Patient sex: F
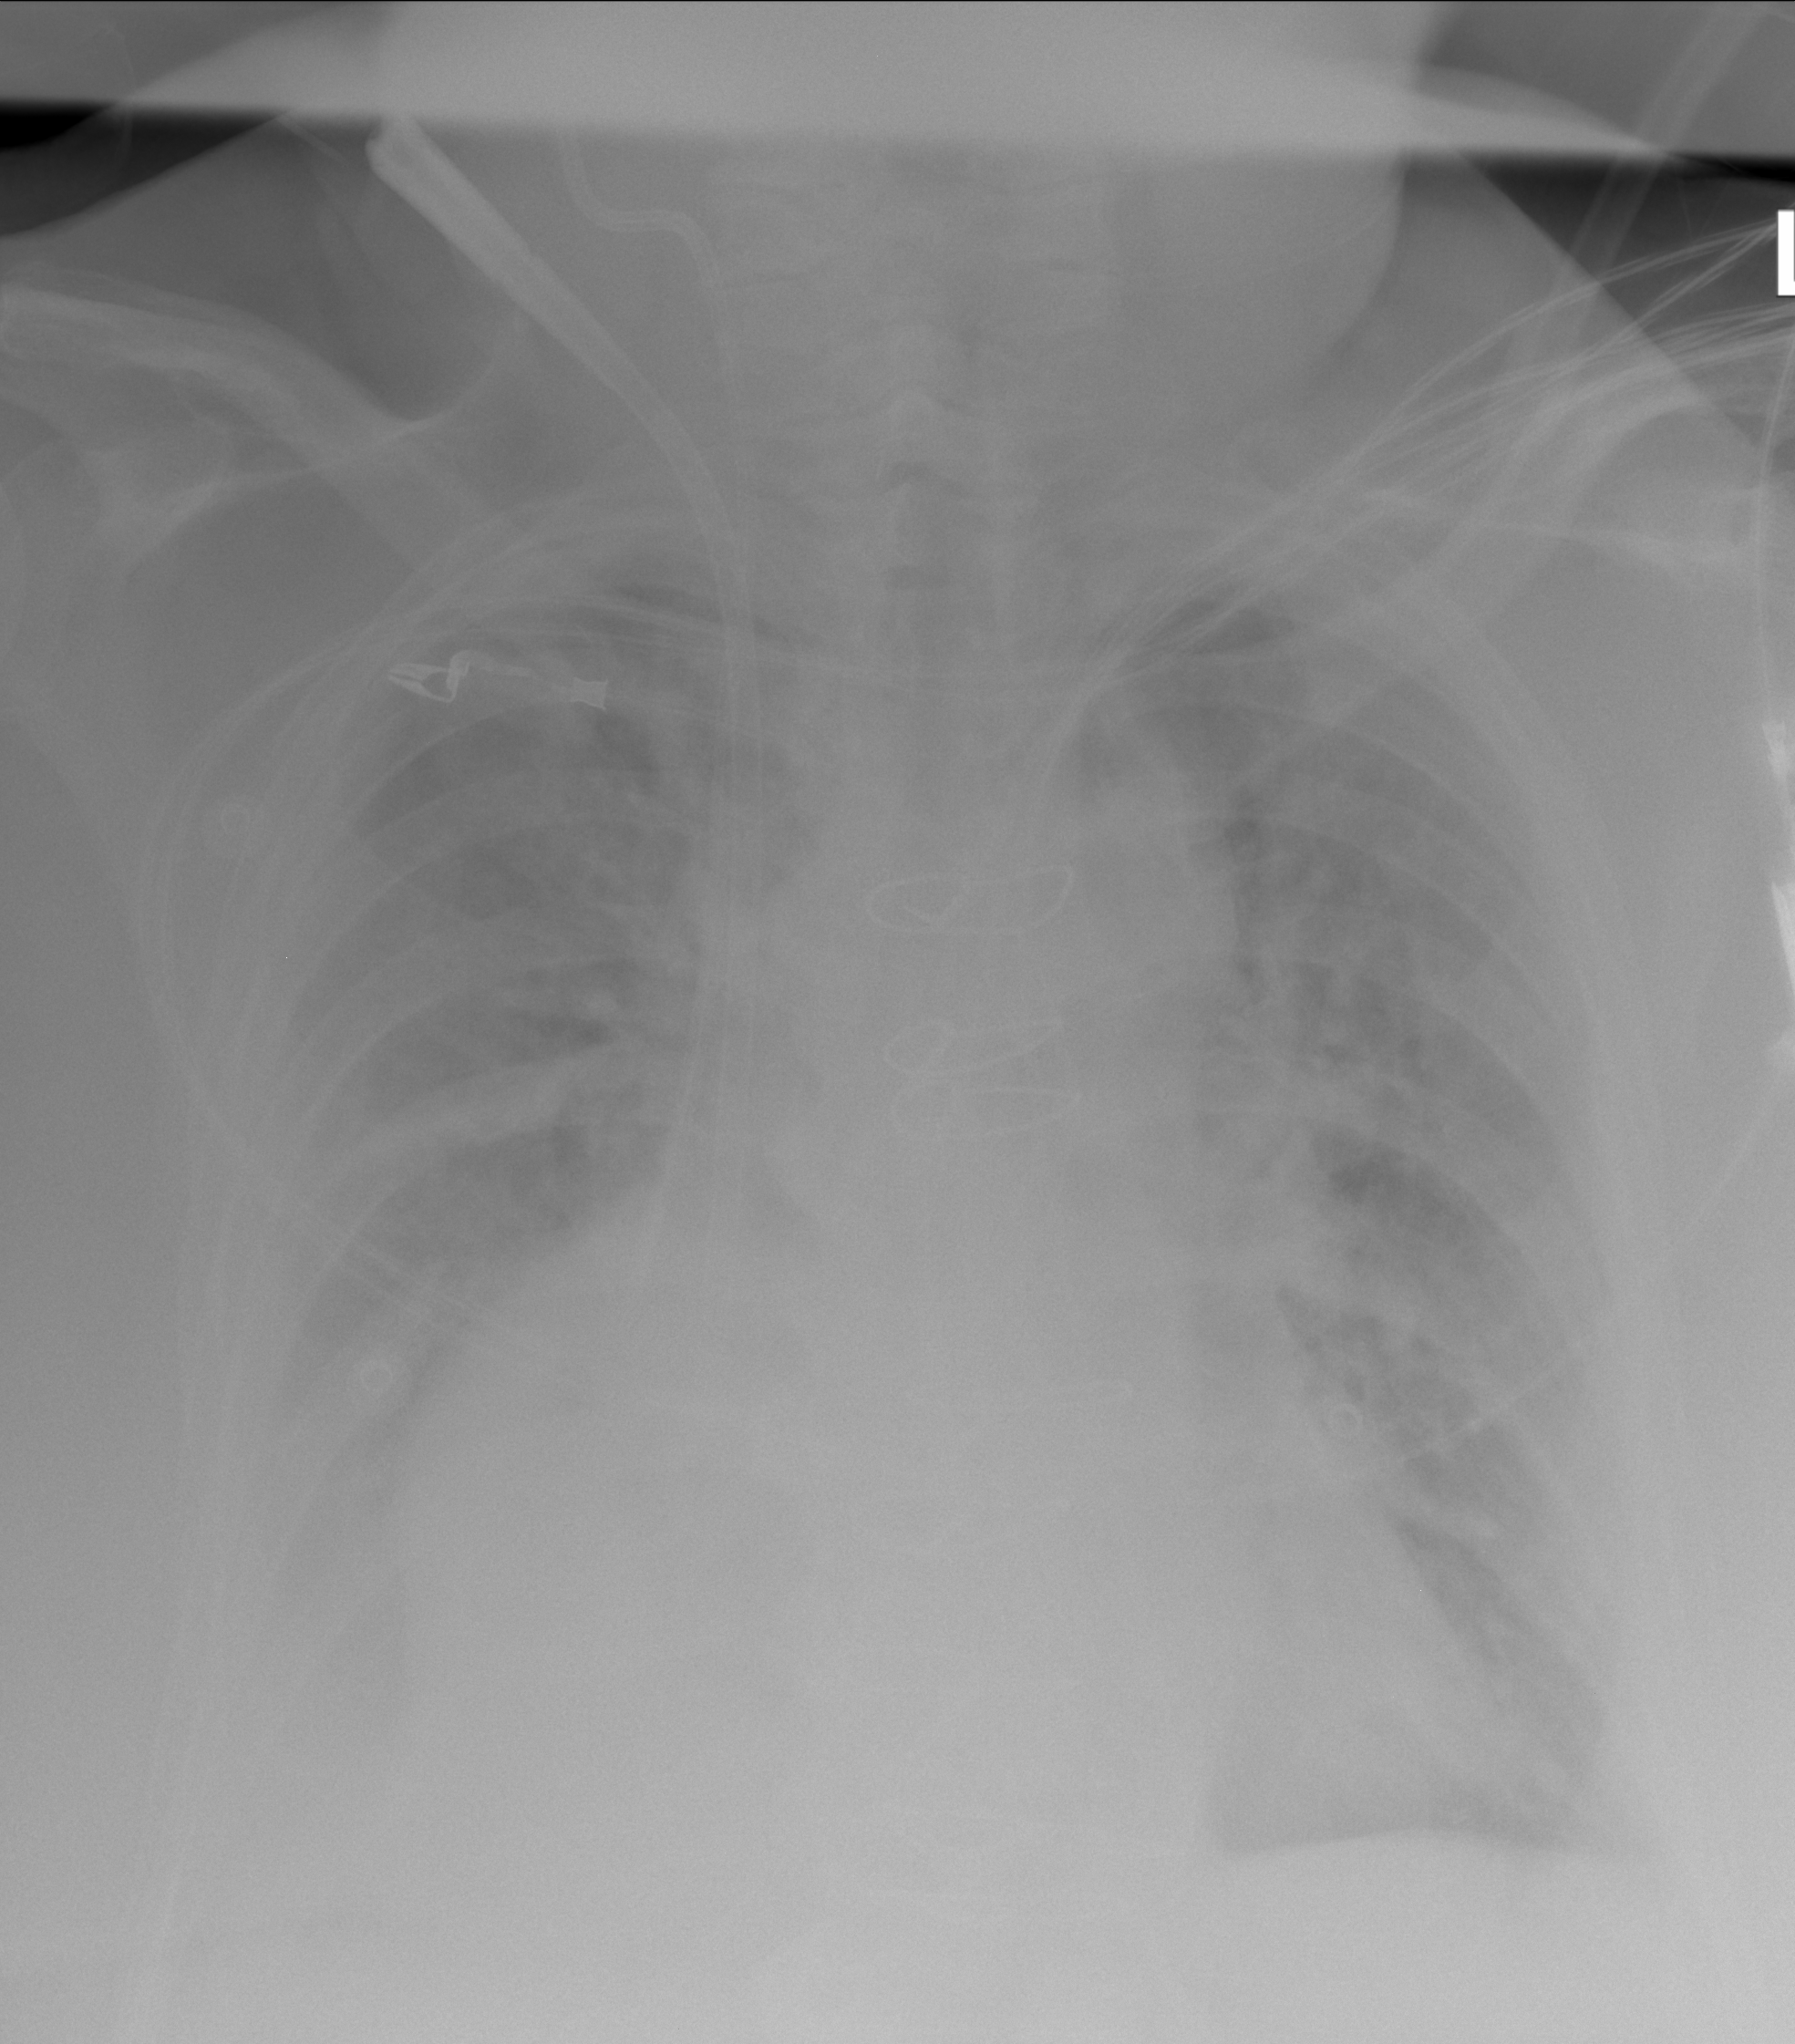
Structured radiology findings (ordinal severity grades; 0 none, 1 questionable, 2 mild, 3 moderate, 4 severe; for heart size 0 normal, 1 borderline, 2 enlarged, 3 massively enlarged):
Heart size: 2
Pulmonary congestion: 2
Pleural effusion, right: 3
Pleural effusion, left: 2
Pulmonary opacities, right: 1
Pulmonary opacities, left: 1
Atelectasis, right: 2
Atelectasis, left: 0